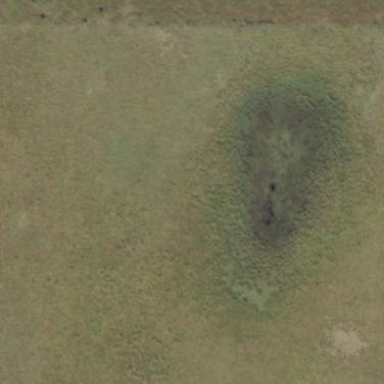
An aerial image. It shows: Marsh wetland.